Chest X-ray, PA view. Patient: 59 years old, sex F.
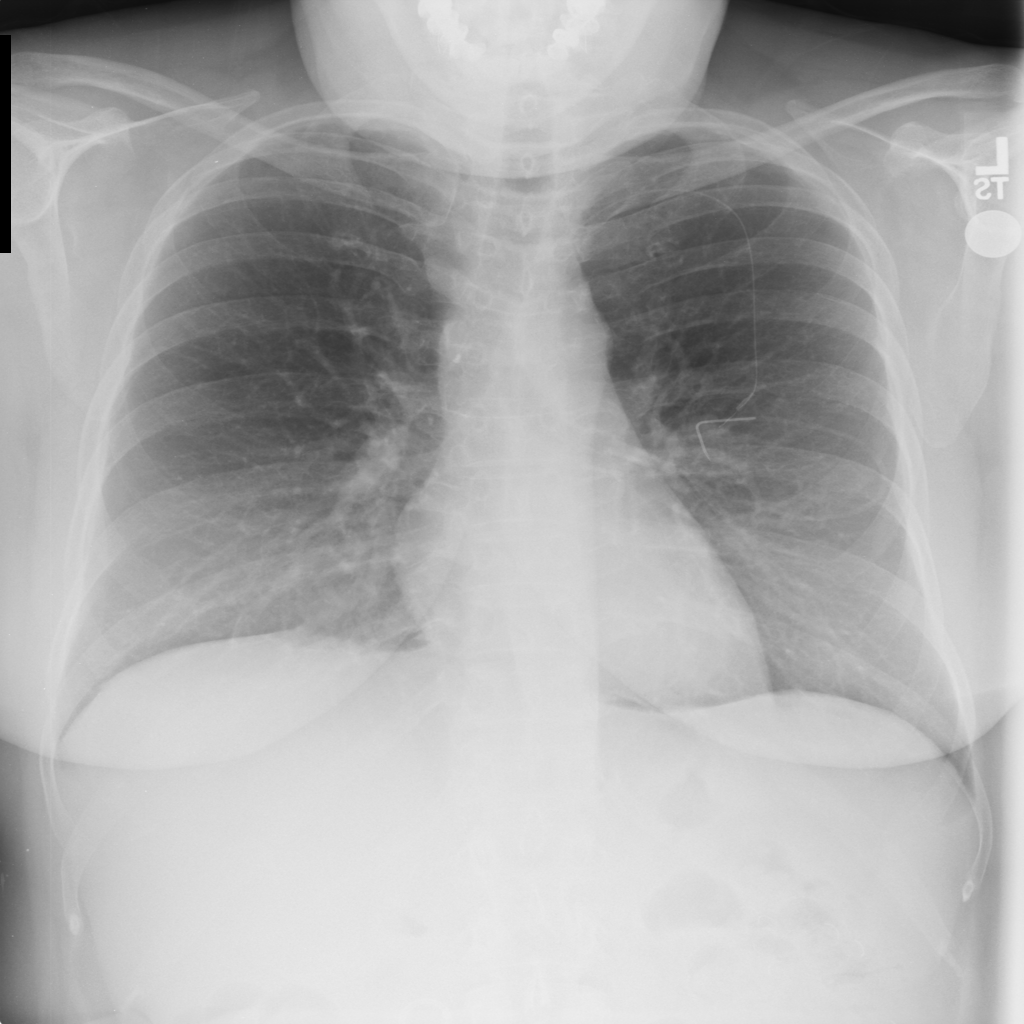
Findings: No Finding